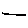
Label: line